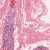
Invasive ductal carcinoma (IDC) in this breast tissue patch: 0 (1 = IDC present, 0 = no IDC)